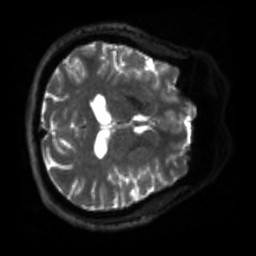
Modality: sbref
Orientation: axial
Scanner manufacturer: siemens
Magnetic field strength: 3 T
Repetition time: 4 s
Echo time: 0.0594 s